Interaction volume radius: 5 \u00c5
Interaction volume height: 25 \u00c5
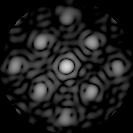
Disorder parameter: 0.3212